Question: I have 4 rows of data saved for a column called on Parse.com database.

How can I read all the rows and store data in a string array on android ?
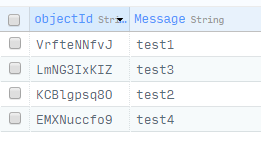
Answer: Pretty much straight from <URL>:
'''
ParseQuery<ParseObject> query = ParseQuery.getQuery("YourClassName");
query.findInBackground(new FindCallback<ParseObject>() {
public void done(List<ParseObject> objects, ParseException e) {
if (e == null) {
for (int i=0; i<objects.length; ++i) {
Log.d("tag", "message=" + objects[i].getString("Message"));
}
}
}
});
'''